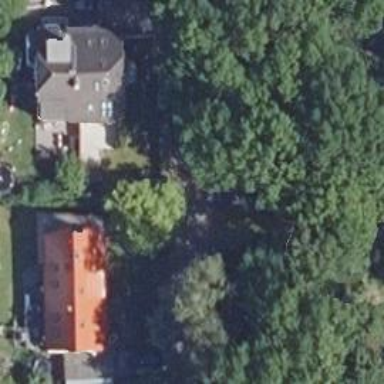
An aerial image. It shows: Residential road.